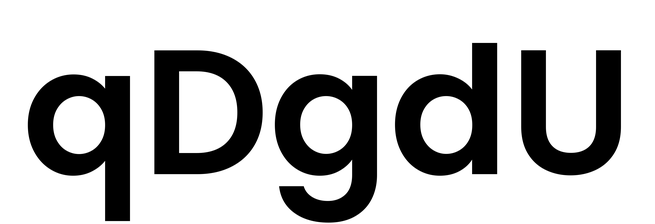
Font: Poppins-SemiBold